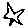
Label: star